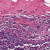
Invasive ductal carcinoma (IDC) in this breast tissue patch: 0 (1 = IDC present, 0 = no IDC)